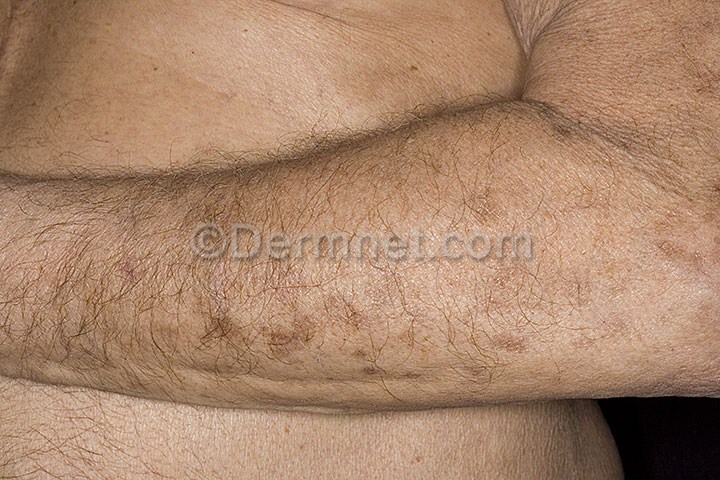
Disease: Nail Fungus and other Nail Disease